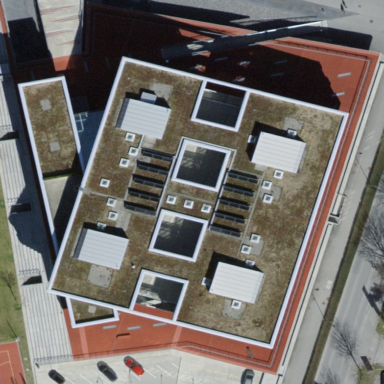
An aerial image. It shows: School building or complex.